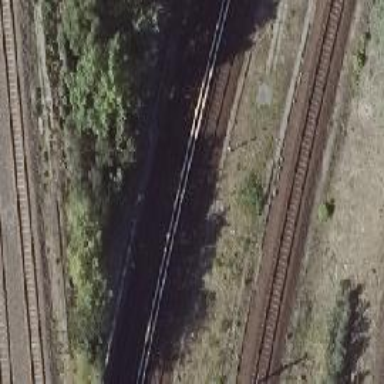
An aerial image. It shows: Light rail electrified railway.